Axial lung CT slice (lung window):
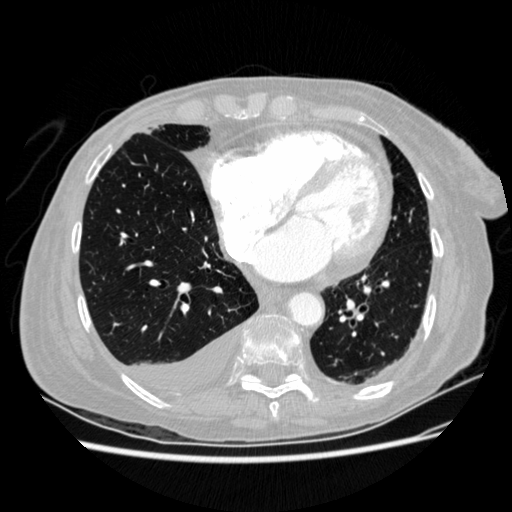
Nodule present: no